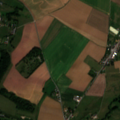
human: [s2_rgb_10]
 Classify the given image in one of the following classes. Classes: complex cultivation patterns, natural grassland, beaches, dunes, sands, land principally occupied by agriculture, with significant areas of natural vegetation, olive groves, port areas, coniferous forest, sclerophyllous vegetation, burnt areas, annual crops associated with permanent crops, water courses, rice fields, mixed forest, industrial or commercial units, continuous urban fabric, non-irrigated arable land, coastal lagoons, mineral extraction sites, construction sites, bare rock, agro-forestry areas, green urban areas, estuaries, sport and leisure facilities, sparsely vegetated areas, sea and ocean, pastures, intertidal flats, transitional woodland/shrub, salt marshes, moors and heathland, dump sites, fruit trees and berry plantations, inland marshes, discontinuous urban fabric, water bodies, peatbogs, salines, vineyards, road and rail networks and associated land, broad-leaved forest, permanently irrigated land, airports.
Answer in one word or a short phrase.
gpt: discontinuous urban fabric, non-irrigated arable land, pastures